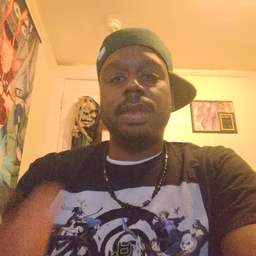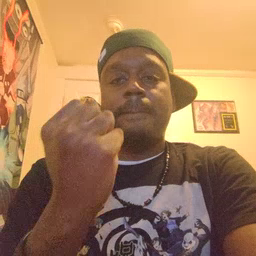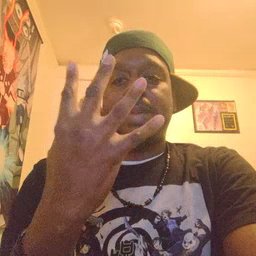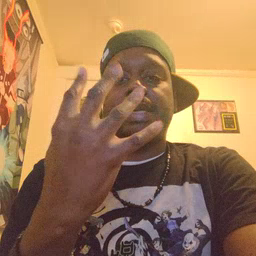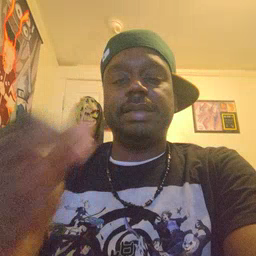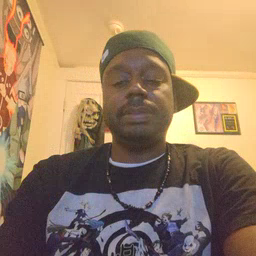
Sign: many